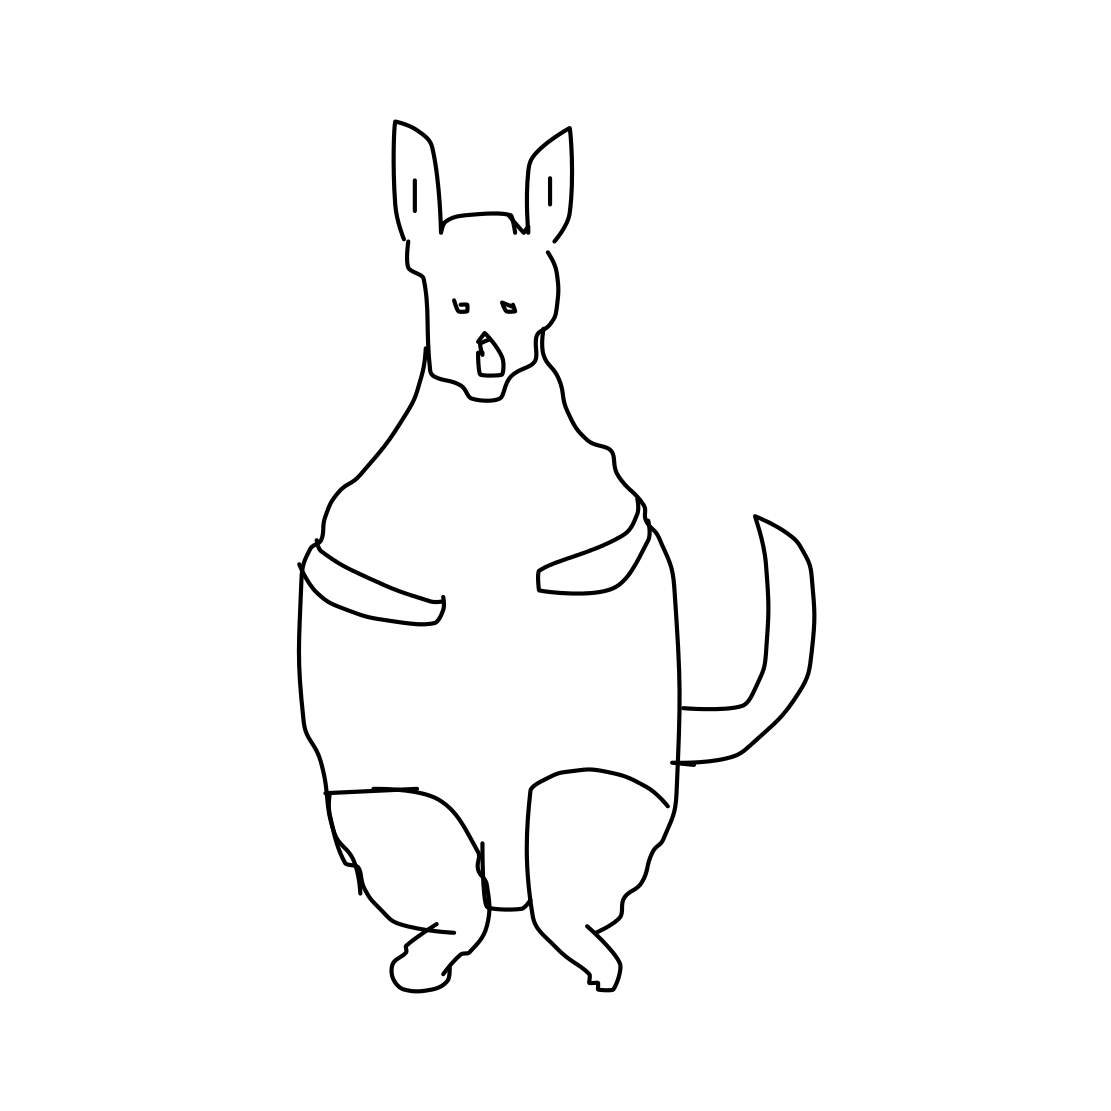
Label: kangaroo